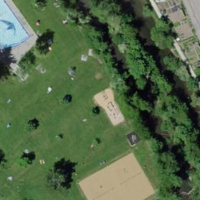
EUNIS habitat code: 53
Species observed at this site:
Alnus glutinosa